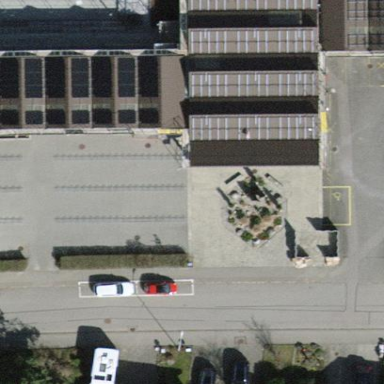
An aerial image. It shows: Bicycle parking facility.